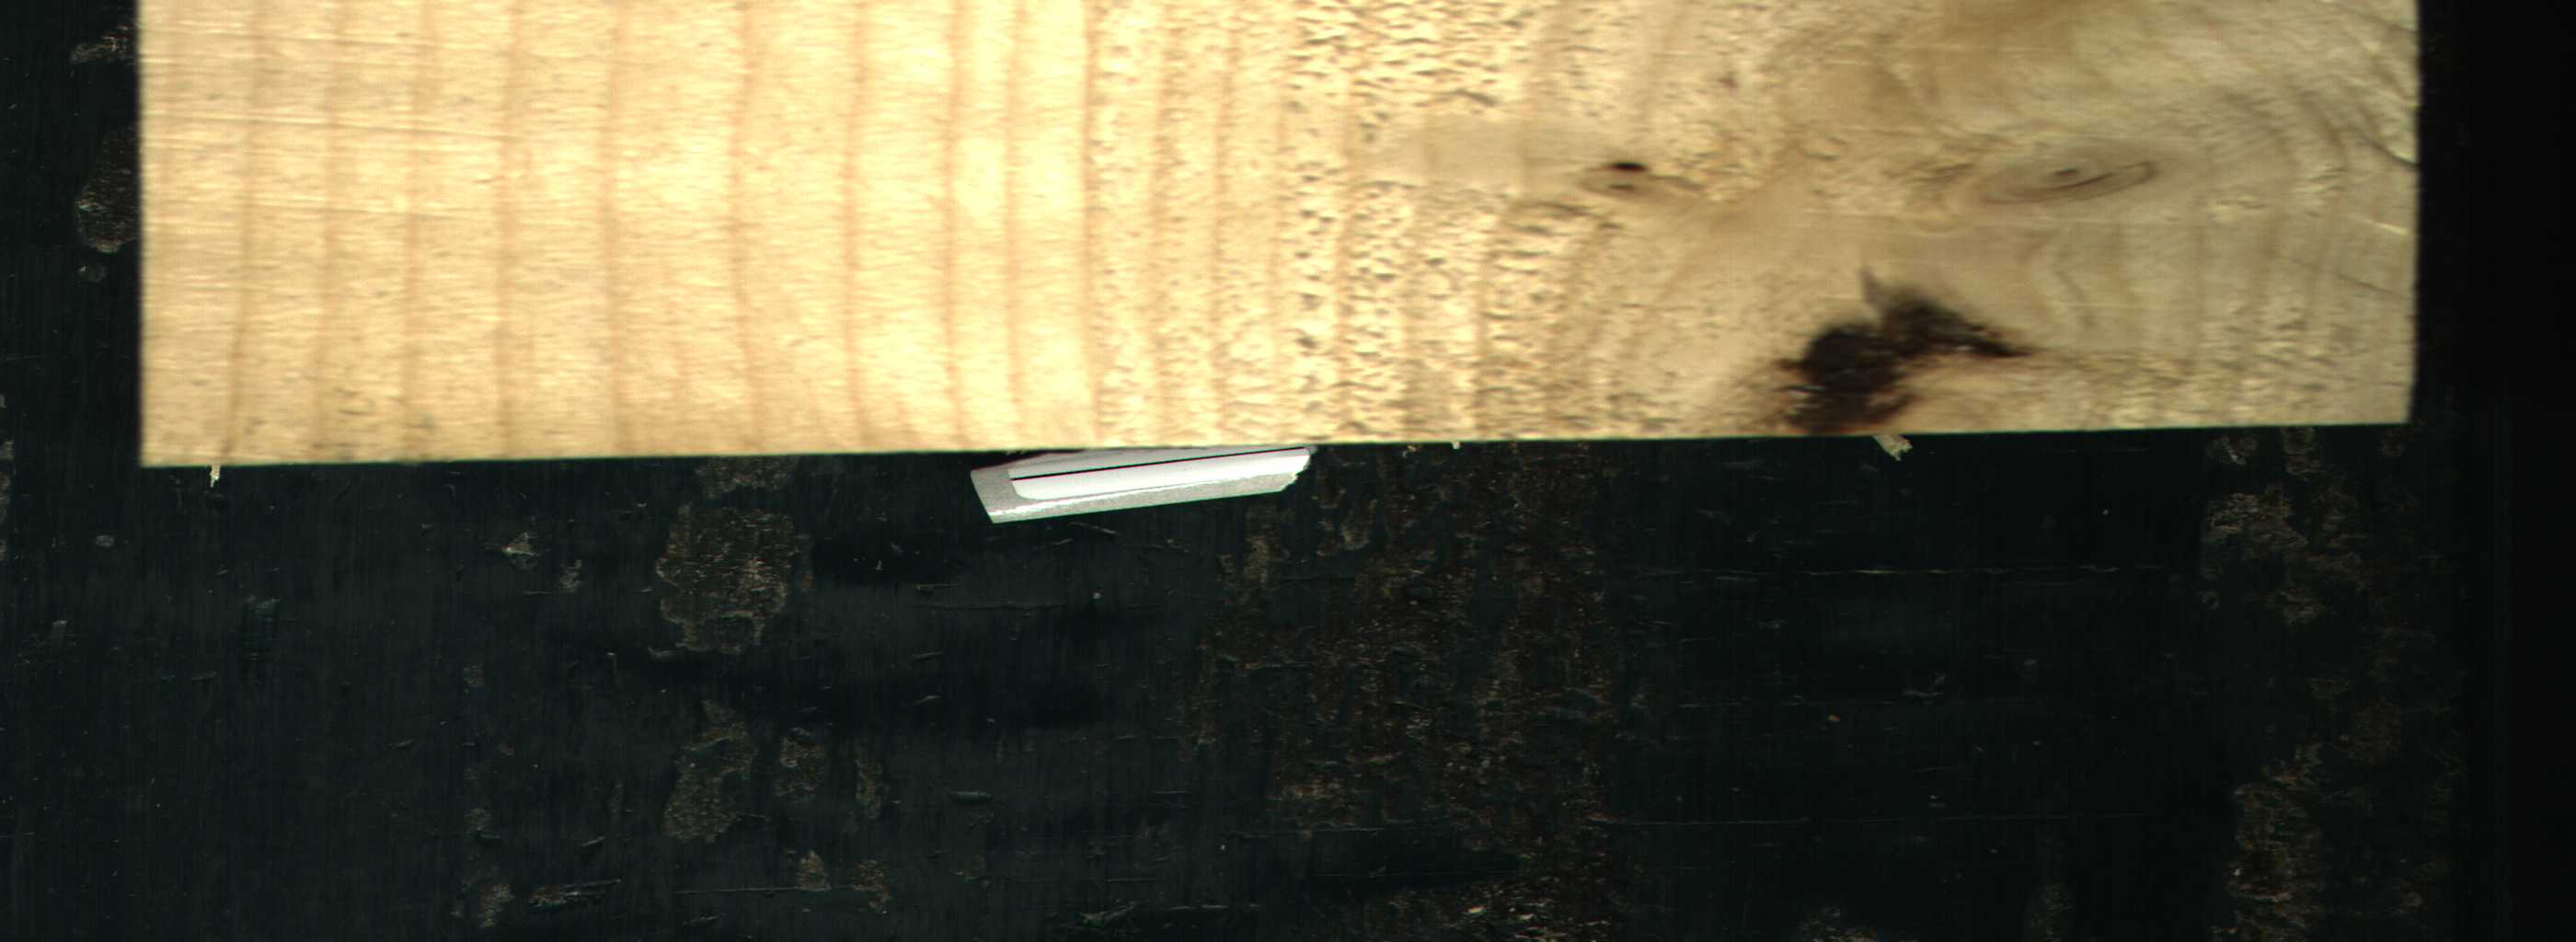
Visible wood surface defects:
Dead_Knot
Live_Knot
Live_Knot